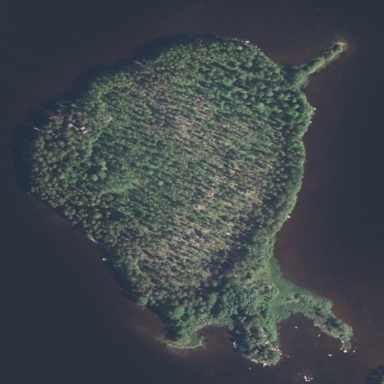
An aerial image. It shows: Islet.